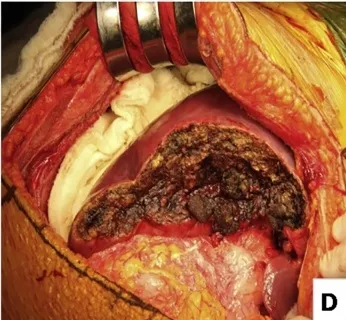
(D) Postoperative cross-sectional area of the liver.
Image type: medical_photograph (other_medical_photograph)